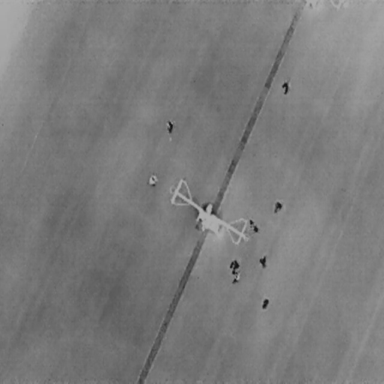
There are nine People in the infrared image.